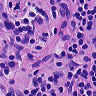
Metastatic tissue present: yes